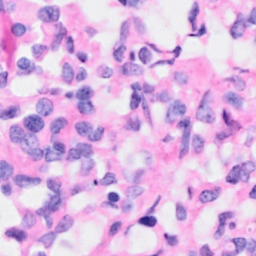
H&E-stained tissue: Breast